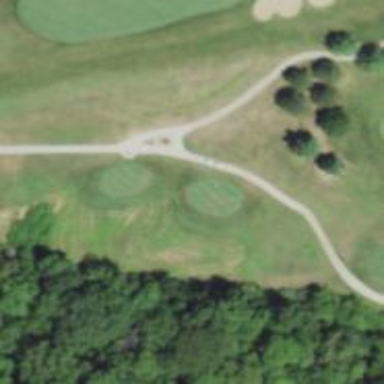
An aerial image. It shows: Path used for both walking and golf.